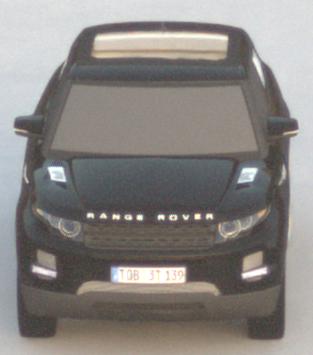
Make: Land Rover
Model: Range Rover Evoque 2.0 Si4
Detailed model: Range Rover Evoque (I)
Model produced from: 2011/08
Model produced until: 2013/11
Doors: 5
Color: black
Road condition: dry road
Daytime: sunrise or sunset
Contrast: low contrast